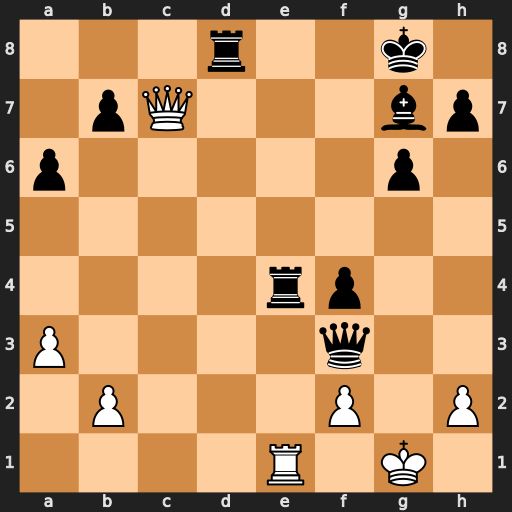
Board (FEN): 3r2k1/1pQ3bp/p5p1/8/4rp2/P4q2/1P3P1P/4R1K1
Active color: w
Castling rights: -
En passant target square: -
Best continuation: Qxd8+ Bf8 Qd5+